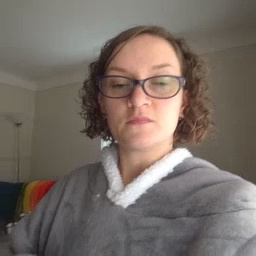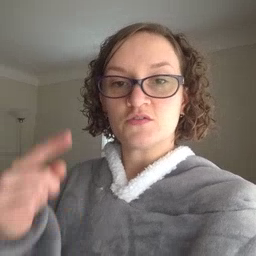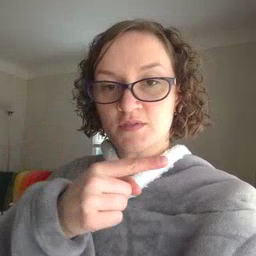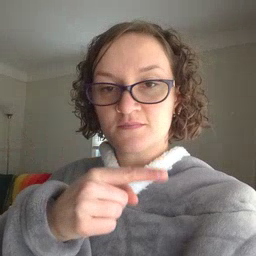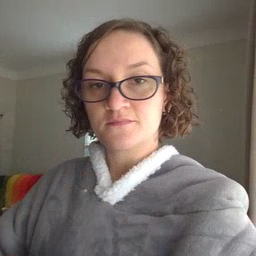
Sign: hesheit